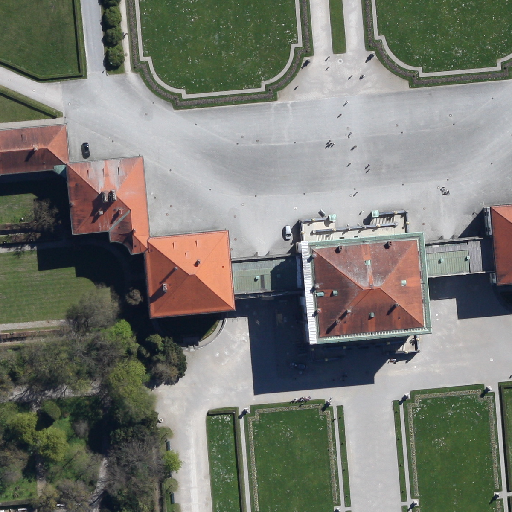
Referring expression: sidewalk along with tree